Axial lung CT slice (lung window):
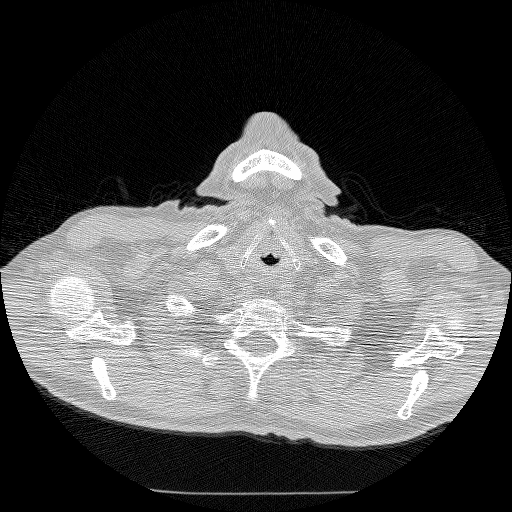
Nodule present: no